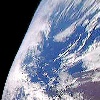
Label: cloud